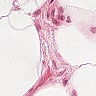
Metastatic tissue present: no